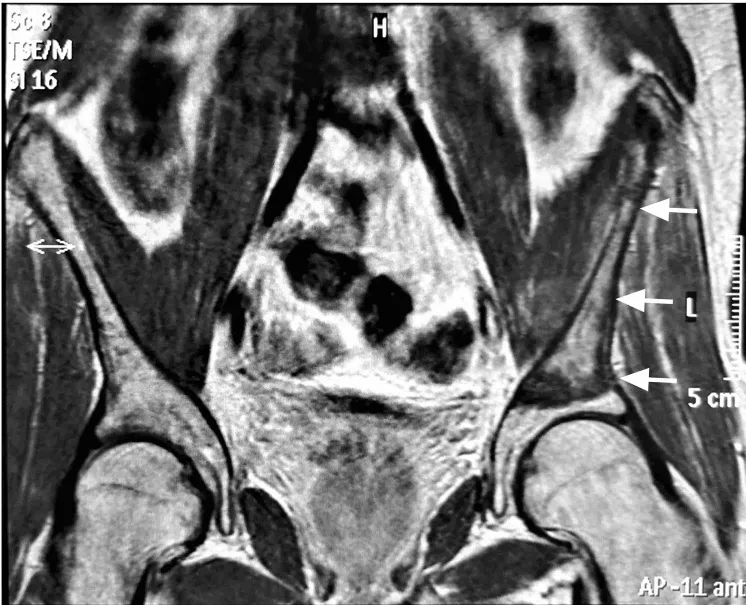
Axial. View before internal hemipelvectomy.
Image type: radiology (mri)